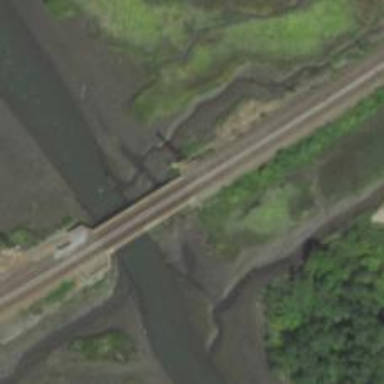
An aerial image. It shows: Bridge over electrified railway tracks.